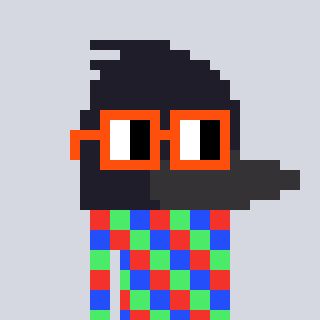
a pixel art character with square orange glasses, a raven-shaped head and a purple-colored body on a cool background